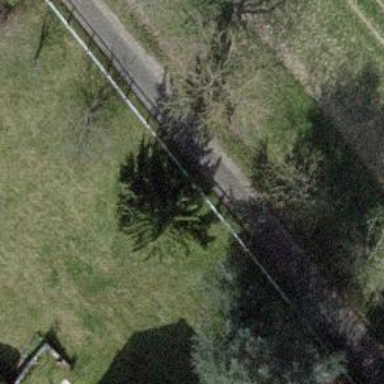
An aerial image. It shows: Evergreen needle-leaved tree.